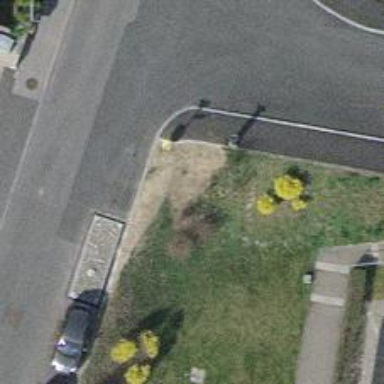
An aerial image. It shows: Post box.